Interaction volume radius: 10 \u00c5
Interaction volume height: 50 \u00c5
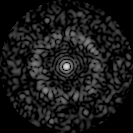
Disorder parameter: 0.8277